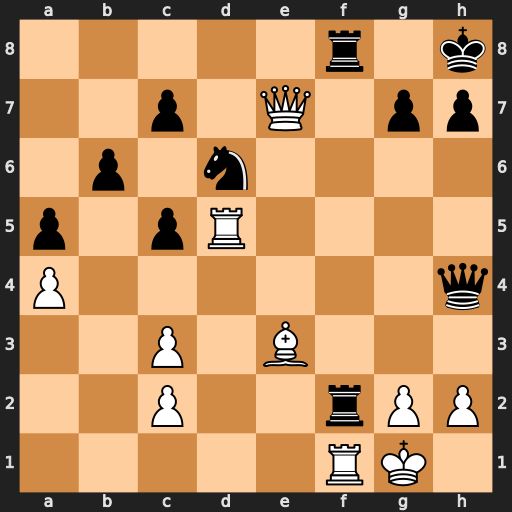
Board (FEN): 5r1k/2p1Q1pp/1p1n4/p1pR4/P6q/2P1B3/2P2rPP/5RK1
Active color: w
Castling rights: -
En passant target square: -
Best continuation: Qxf8+ Rxf8 Rxf8#